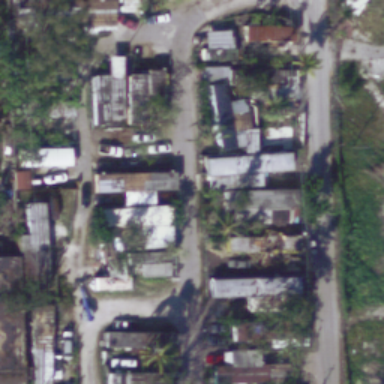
Many mobile homes are arranged haphazardly in the mobile home park .